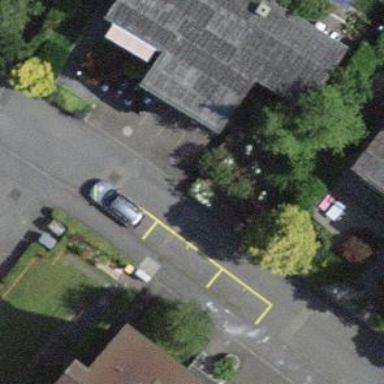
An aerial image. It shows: Parking lane.